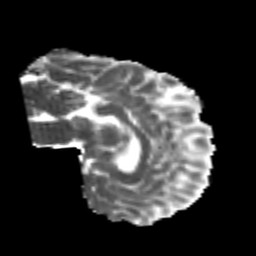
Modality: MD
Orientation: sagittal
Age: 20
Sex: female
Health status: healthy
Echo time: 0.074 s